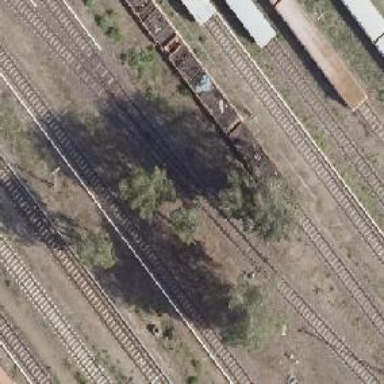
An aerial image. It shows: Railway switch.